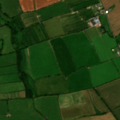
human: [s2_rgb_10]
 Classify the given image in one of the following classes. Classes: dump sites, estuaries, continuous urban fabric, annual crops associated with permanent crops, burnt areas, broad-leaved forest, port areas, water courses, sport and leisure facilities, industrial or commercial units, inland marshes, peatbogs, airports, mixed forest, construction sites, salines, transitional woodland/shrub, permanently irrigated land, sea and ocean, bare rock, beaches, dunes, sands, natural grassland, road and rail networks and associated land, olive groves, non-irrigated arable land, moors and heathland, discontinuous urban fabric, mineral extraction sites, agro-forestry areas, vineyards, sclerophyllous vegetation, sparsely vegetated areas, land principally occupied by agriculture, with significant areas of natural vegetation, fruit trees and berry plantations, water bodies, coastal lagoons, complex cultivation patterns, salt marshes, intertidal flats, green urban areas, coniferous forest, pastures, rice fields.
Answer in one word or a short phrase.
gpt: non-irrigated arable land, pastures